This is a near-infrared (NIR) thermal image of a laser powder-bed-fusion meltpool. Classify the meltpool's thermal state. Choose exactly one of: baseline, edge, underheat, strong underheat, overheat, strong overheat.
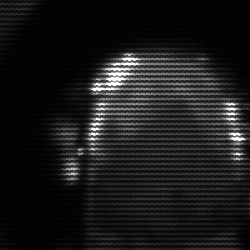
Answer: baseline